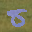
Label: 8